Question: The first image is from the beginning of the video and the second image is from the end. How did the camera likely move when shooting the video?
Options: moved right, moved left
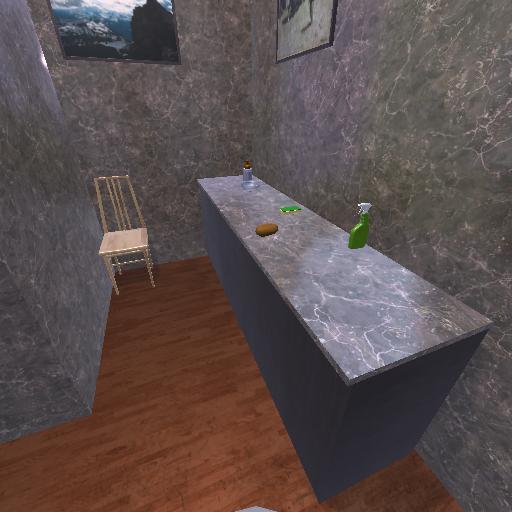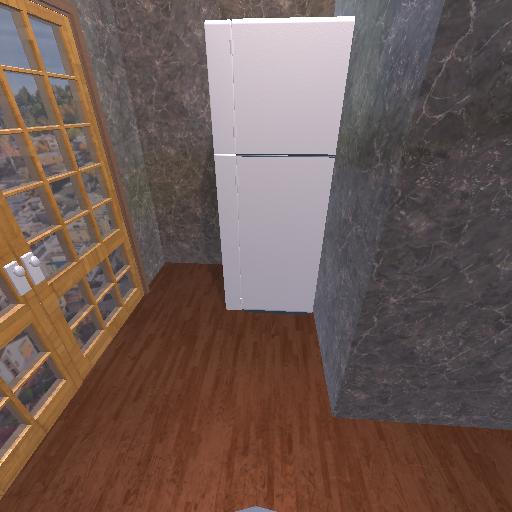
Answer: moved right